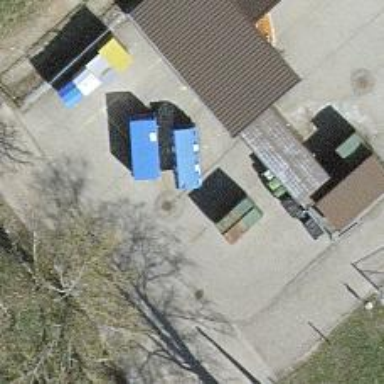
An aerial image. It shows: Recycling facility.